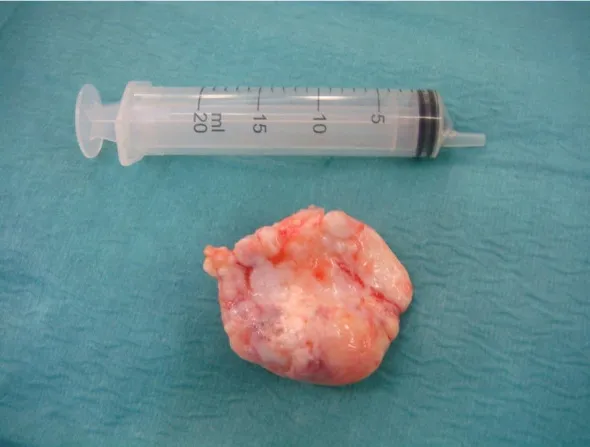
The mass after excision.
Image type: medical_photograph (other_medical_photograph)